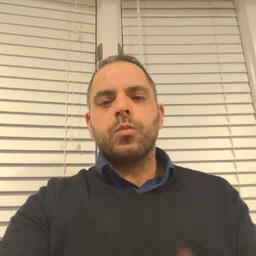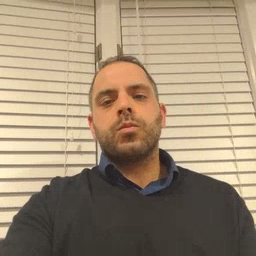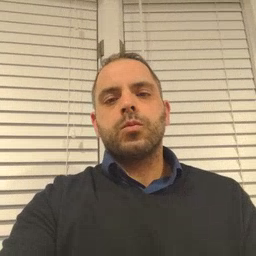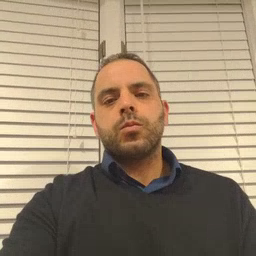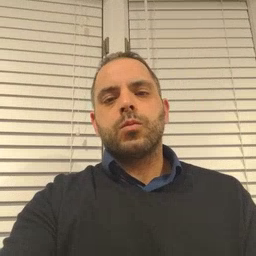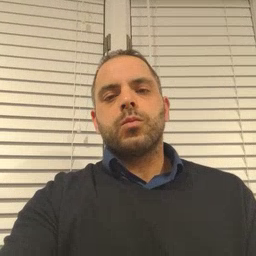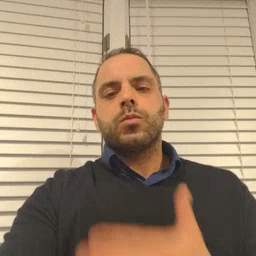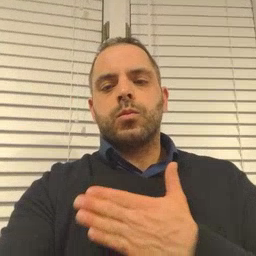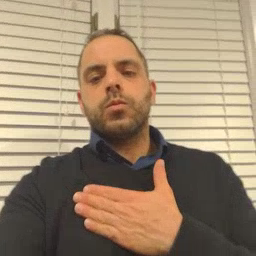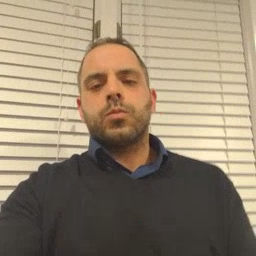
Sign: minemy